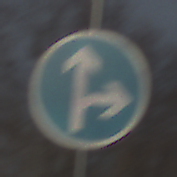
Verkehrszeichen: VorgeschriebeneFahrtrichtungGeradeausOderRechts
Umgebung: Outdoor, Nature
Tageszeit: MorningAfternoon
Wetter: PartlyCloudy
Licht: Natural
Jahreszeit: NotSpecified
Kontrast: HighContrast